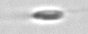
Label: flagellate_morphotype3